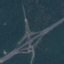
Label: Highway